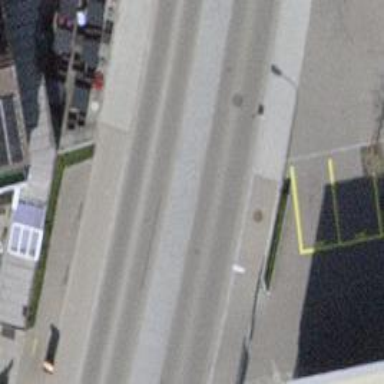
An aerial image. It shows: Secondary road with asphalt surface and sidewalks on both sides.